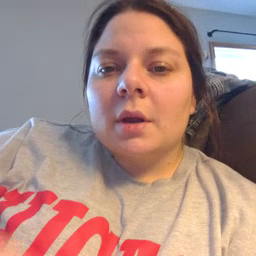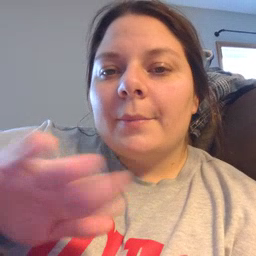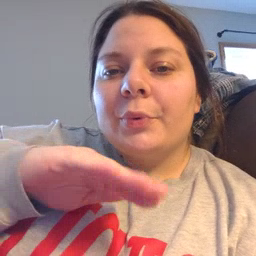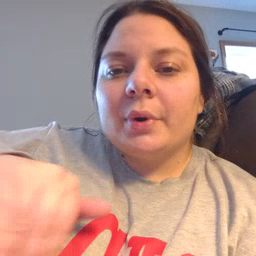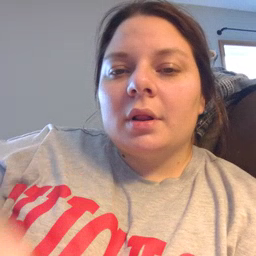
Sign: pool